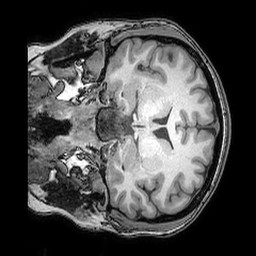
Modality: T1w
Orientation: coronal
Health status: ill
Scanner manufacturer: philips
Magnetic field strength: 3 T
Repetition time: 0.007 s
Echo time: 0.0035 s